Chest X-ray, AP view. Patient: 62 years old, sex F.
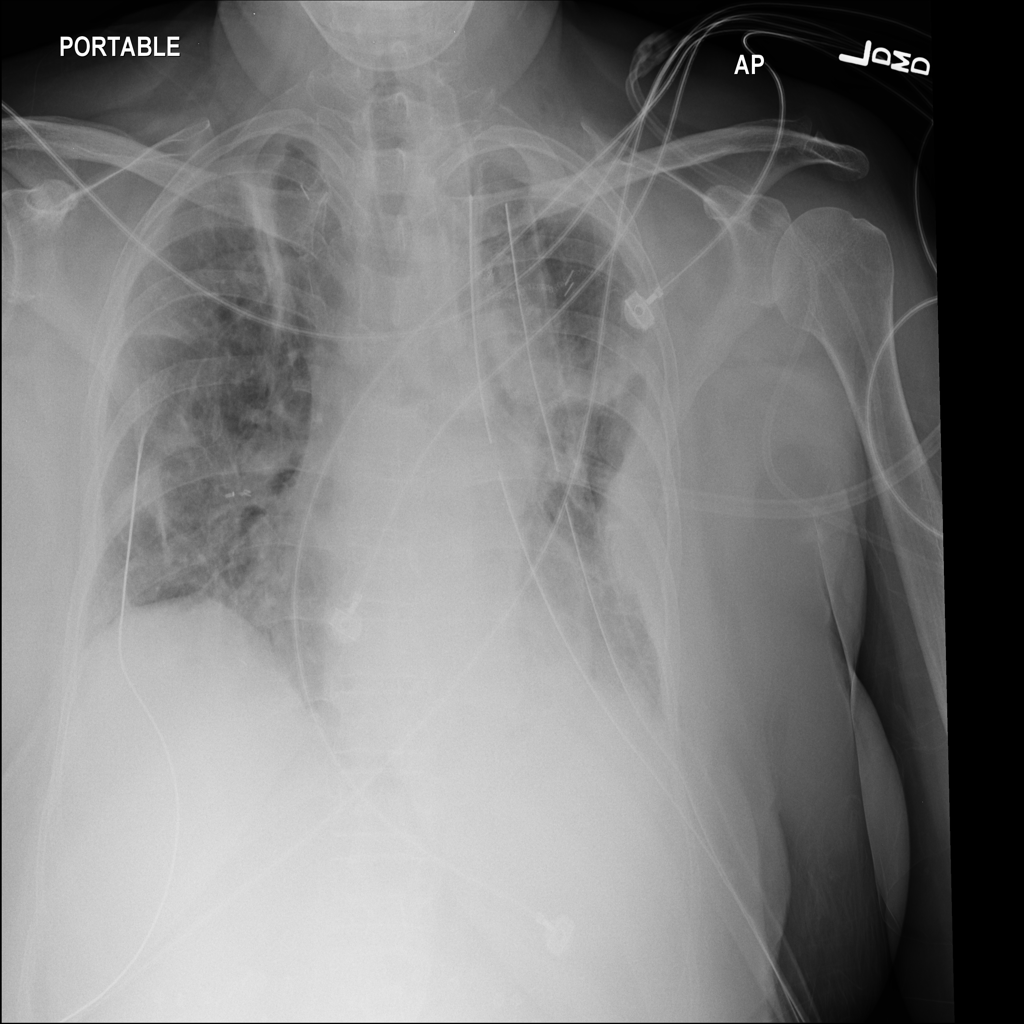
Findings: Pneumothorax